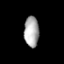
Tissue: prostate
Cell type: T cells
Senescence score: 0.3179
Nuclear area (px): 447
Mean DAPI intensity: 170.324